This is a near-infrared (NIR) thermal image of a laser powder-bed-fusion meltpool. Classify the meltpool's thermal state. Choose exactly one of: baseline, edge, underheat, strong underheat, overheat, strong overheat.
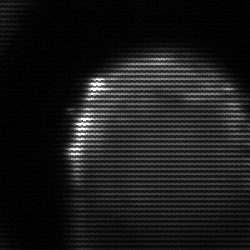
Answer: edge